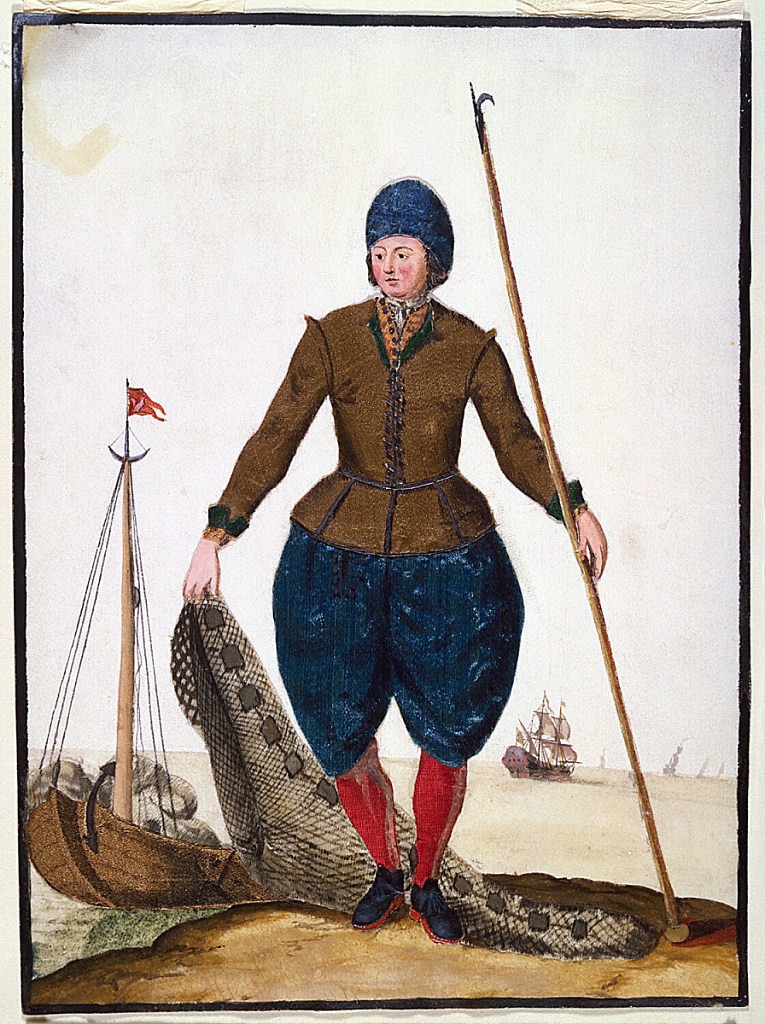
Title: Fisherman with His Tackle
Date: ca. 1750
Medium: Graphite, brush and watercolor on vellum with various fabrics
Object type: Decoupage
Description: A standing fisherman wearing red hose and blue knickerbockers and hat, holds a net in one hand and a gaff-hook in the other.  A fishing boat, left foreground, and larger sailing craft in the distance.